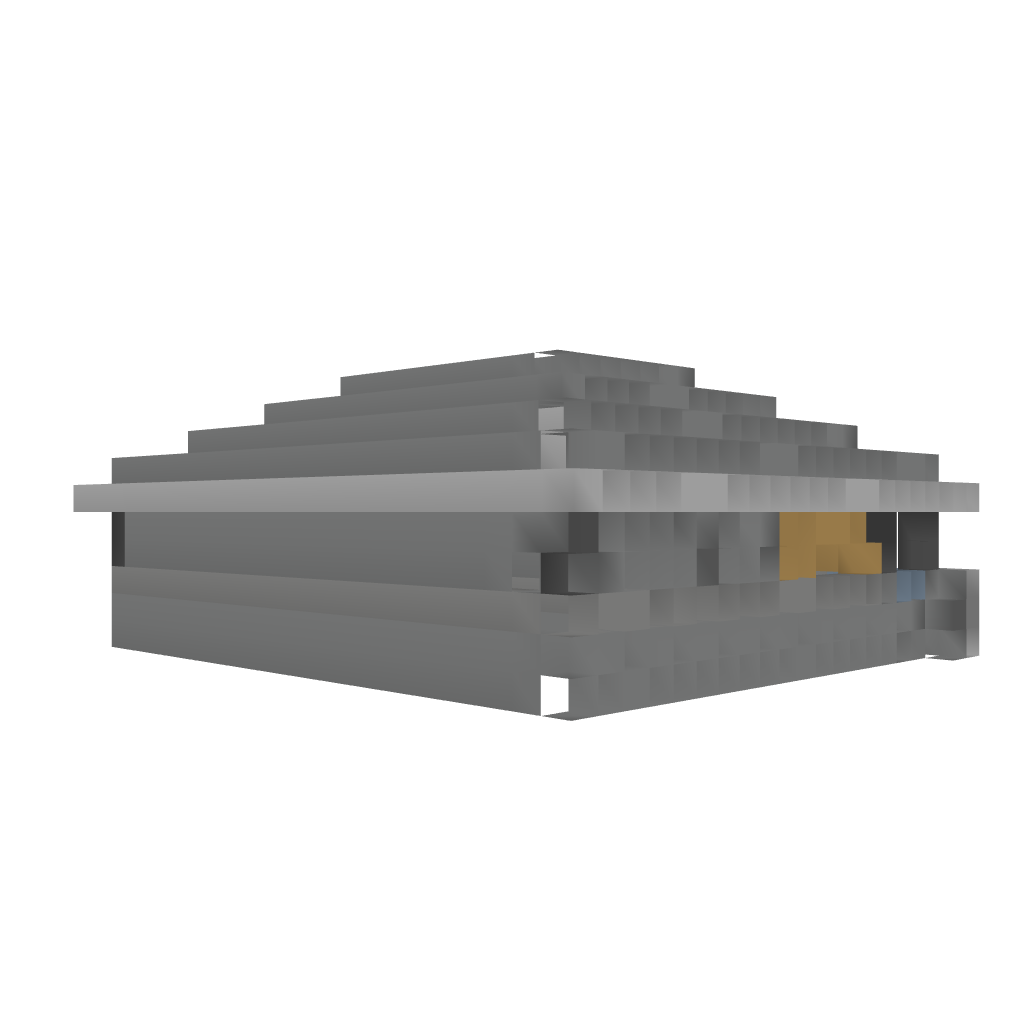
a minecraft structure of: Server Bank